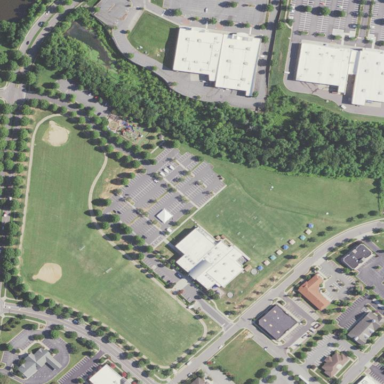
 featuring facilities for baseball and basketball."